Question: I have 4 group of checkboxes, in which i am grouping all this 4 in to an array, after i stored the group checkboxes, i can't add the event to those boxes, i think i am doing something wrong.. any one correct my code?
what i want is when a user click on a checkbox, then can check further withing group(max 4 allowed), if they switch to other group, then rest of the groups need to uncheck, and they have the rights to check 4 from which group they selected.
i am grouping like this, and next i need to disable and unable to group to allowing 4 selection, any good idea to get this done?
'''
var geoGroup = [];
$('input:checkbox','#geography').each(function(i){
if(typeof geoGroup[$(this).attr('name')] == 'undefined')
geoGroup[$(this).attr('name')] = [];
geoGroup[$(this).attr('name')].push($(this));
$('input:checkbox',geoGroup[$(this).attr('name')]).live('click', function(){
alert('hi')
})
})
'''
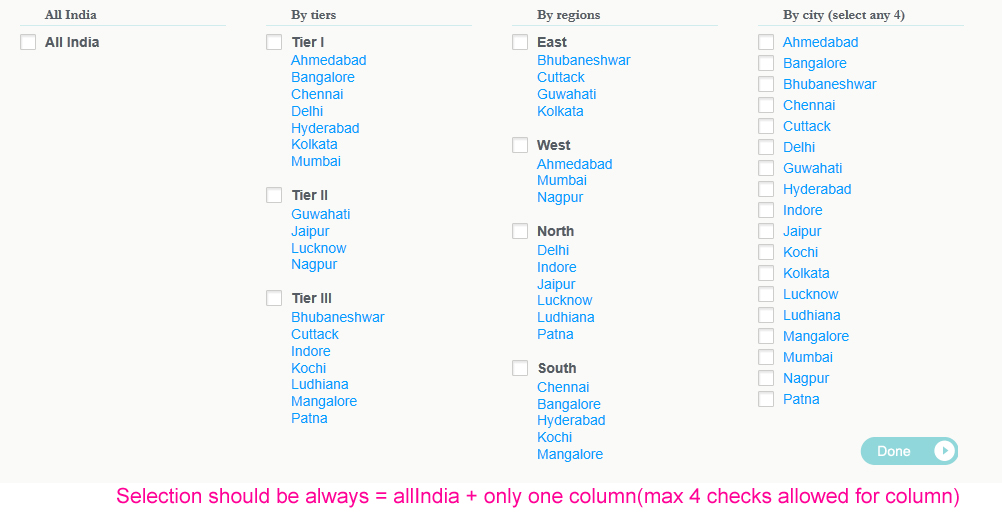
Answer: If you are using jQuery 1.7 use 'on()' rather than live as 'live()' is deprecated. Following uses no array, it simply unchecks other groups.
Assumes that each group is wrapped in a container with a class='checkgroup'
Demo: <URL>
'''
$('#geography').on('change', 'input:checkbox', function() {
$('.checkgroup').not($(this).closest('.checkgroup')).find('input:checkbox').prop('checked', false);
});
'''